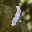
Label: 1